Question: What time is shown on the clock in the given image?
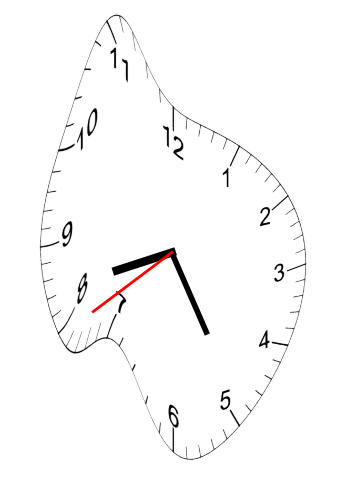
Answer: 08:24:39